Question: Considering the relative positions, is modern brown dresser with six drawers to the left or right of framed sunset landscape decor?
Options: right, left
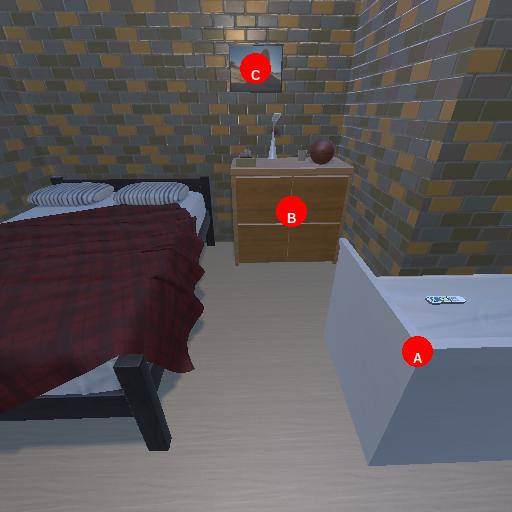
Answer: right